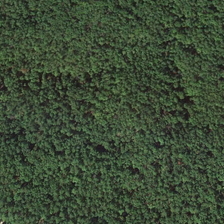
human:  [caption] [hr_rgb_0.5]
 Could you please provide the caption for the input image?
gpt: many green trees form a piece of forest .

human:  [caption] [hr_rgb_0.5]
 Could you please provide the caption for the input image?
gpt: many green trees form a piece of forest .

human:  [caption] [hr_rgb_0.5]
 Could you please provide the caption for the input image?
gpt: many green trees form a piece of forest .

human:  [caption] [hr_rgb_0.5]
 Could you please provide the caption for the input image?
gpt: many green trees form a piece of forest .

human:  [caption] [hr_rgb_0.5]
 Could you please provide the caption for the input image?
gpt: many green trees form a piece of forest .